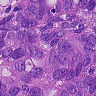
Metastatic tissue present: yes